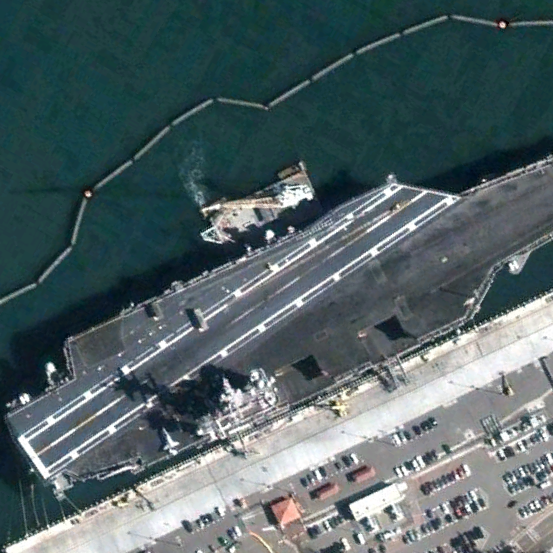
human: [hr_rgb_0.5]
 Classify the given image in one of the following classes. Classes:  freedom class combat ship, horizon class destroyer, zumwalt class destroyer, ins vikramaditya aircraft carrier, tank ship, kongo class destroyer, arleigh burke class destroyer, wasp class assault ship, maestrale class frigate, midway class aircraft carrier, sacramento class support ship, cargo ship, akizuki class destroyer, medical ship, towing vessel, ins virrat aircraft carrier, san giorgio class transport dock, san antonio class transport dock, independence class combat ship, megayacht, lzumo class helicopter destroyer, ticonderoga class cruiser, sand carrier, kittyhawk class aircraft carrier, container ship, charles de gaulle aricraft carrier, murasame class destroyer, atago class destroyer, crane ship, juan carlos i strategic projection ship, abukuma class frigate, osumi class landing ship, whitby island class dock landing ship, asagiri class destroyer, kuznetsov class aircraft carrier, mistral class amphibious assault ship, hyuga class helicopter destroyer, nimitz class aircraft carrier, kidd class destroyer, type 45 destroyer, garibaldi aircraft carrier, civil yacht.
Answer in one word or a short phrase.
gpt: Nimitz class aircraft carrier